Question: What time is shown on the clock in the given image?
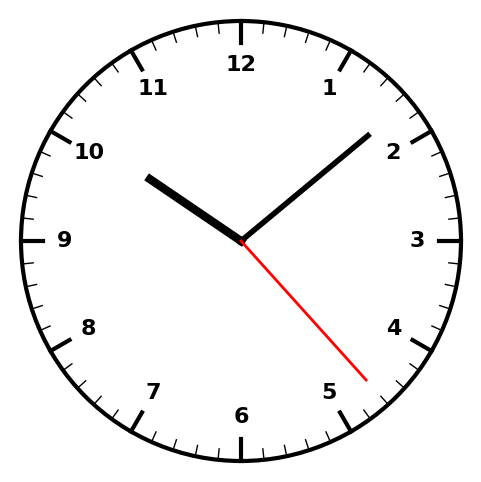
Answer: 10:08:23